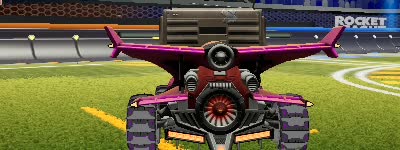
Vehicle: aftershock